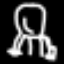
Label: frog